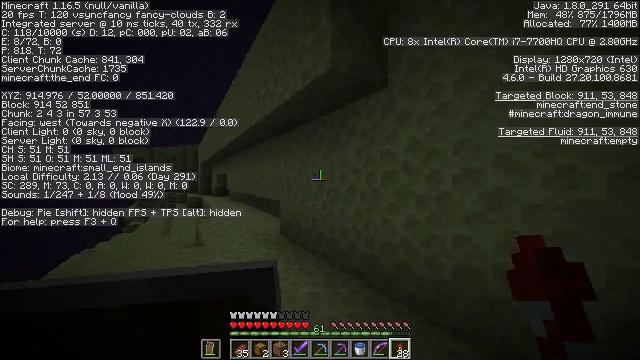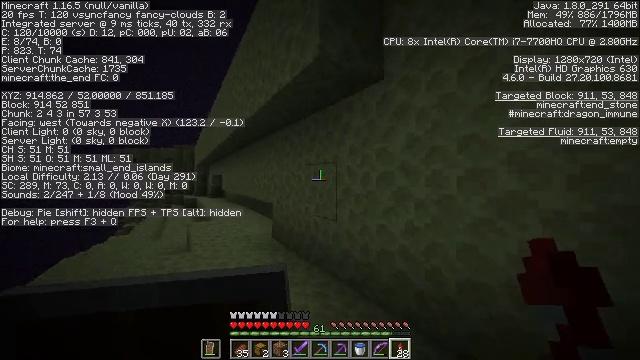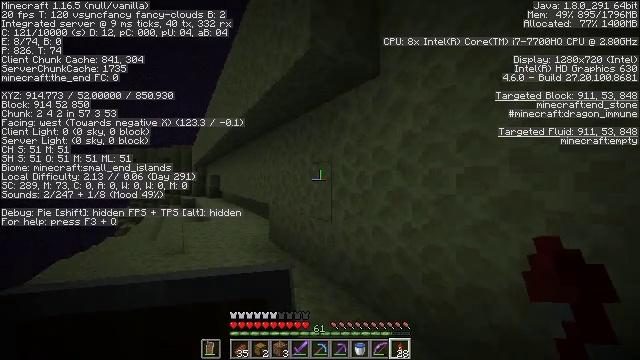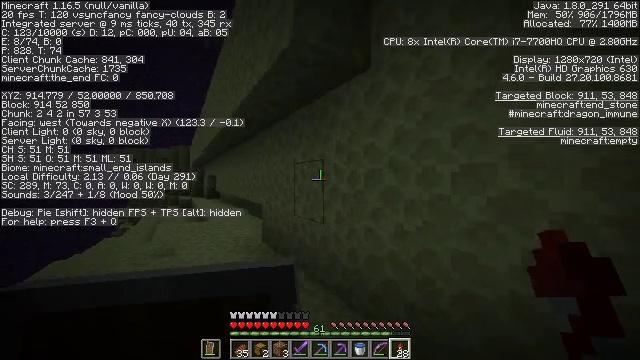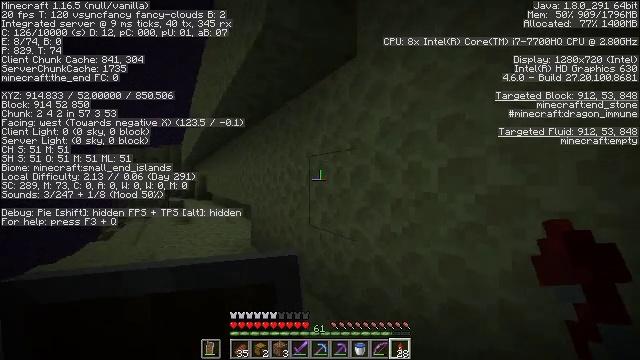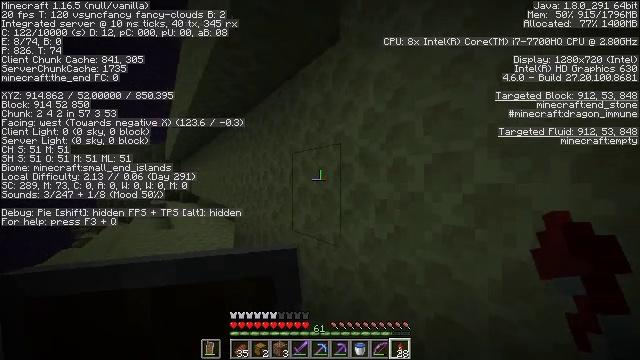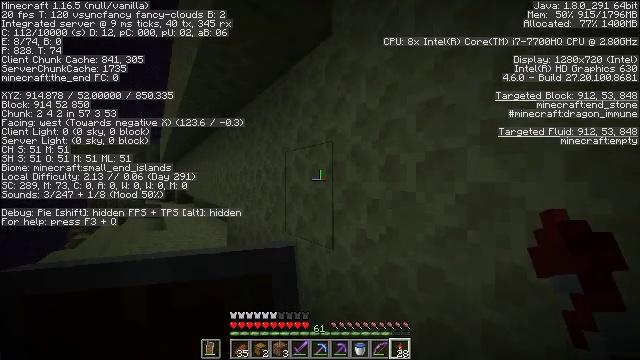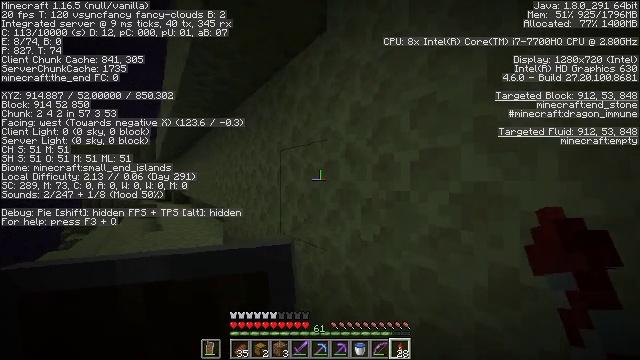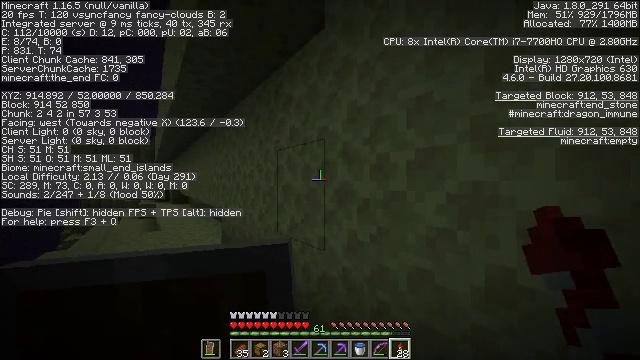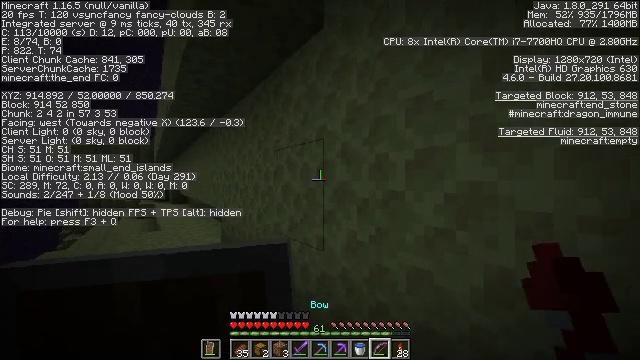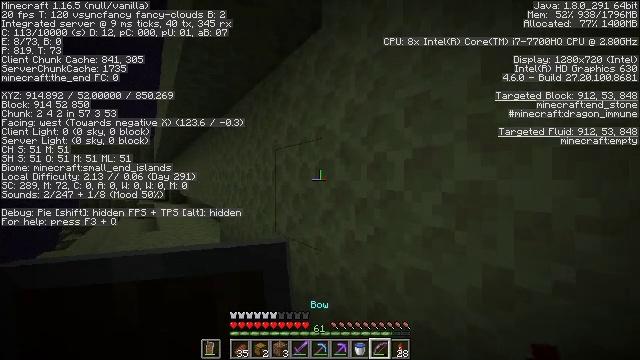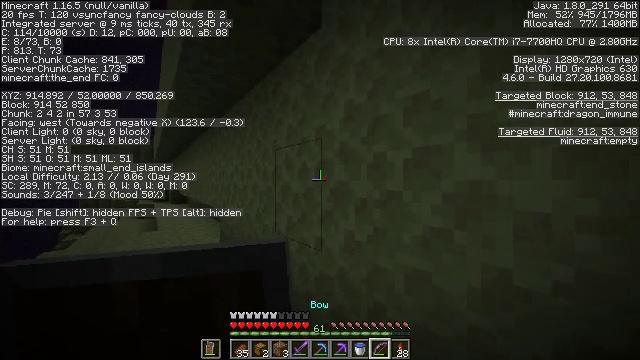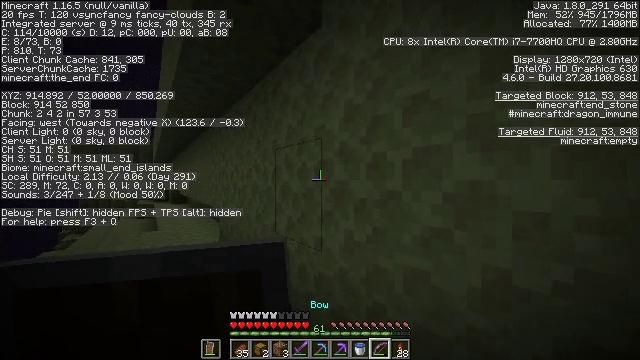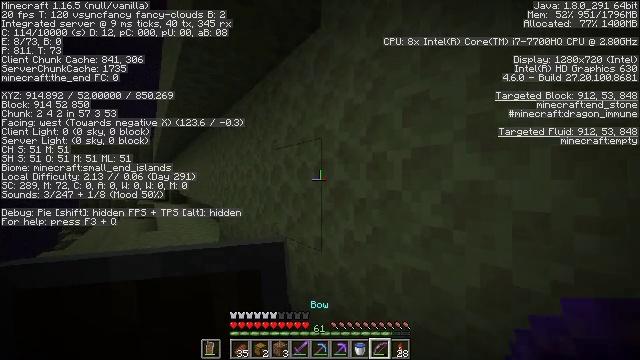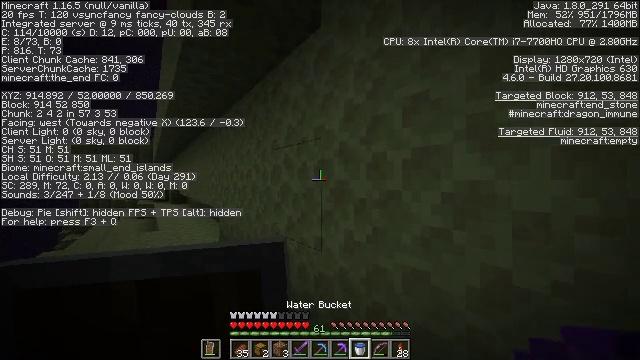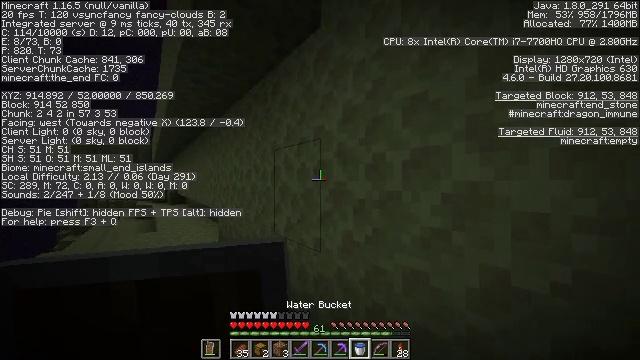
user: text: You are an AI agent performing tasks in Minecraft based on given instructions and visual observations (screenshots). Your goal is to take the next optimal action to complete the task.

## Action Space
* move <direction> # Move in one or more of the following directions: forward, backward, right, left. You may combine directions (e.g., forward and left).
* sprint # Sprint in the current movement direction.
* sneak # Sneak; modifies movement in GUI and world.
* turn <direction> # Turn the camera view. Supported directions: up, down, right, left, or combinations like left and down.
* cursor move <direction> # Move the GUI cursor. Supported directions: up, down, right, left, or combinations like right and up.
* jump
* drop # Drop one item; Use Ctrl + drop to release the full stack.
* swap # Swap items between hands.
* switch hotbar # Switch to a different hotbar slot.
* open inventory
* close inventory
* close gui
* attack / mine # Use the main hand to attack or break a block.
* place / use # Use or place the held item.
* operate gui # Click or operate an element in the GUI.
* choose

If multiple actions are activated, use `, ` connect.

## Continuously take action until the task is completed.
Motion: motion action
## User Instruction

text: Gather end stone from the End.
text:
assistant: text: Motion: move forward and move right
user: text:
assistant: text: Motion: move forward and move right
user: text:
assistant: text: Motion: move right
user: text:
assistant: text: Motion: move right
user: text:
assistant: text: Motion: no_op
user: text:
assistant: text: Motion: no_op
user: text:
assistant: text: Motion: no_op
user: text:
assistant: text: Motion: no_op
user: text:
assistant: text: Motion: no_op
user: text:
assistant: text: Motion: no_op
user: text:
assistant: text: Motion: no_op
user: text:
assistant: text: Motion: no_op
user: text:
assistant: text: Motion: no_op
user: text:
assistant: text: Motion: no_op
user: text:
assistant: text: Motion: no_op
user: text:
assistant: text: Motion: no_op
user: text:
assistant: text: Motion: no_op
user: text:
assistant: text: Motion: no_op
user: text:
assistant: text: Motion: no_op
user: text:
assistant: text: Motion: no_op
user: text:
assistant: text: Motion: turn right and up
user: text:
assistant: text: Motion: move forward and move right, turn up
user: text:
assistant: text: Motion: move forward and move right, turn up
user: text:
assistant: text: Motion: move forward and move right, turn up
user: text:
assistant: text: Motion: no_op
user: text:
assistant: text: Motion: no_op
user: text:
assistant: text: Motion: no_op
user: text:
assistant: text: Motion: no_op
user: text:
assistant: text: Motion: no_op
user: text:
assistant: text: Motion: no_op